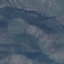
Land use / land cover class: HerbaceousVegetation